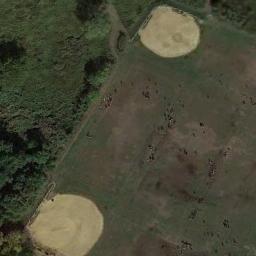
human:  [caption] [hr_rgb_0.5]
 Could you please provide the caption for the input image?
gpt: Two baseball diamonds on the lawn and some trees beside .

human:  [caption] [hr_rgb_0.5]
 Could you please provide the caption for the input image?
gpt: The picture shows three baseball fields and a row of black houses .

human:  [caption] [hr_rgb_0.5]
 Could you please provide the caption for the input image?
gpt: Two baseball diamonds are in the middle of grass next to many trees .

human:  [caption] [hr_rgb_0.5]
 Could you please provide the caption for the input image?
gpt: There are two baseball diamonds in the wasteland next to the brushwood .

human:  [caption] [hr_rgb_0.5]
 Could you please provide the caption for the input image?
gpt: Many trees are near the baseball diamonds .